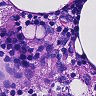
Metastatic tissue present: no